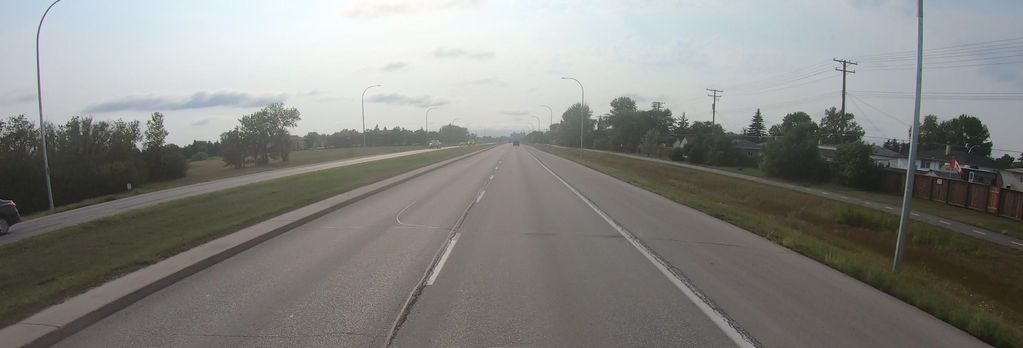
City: winnipeg